Question: I have a 'Message.xaml' file that should display a recipient field and a message field like this:

The user can add multiple recipients, so the 'TextBox' should be flexible in height. I managed this with following code:
'''
<TextBox FontSize="24" Margin="0,0,80,532" Name="absenderField"
AcceptsReturn="True" TextWrapping="Wrap" Height="auto"
MinHeight="30" MaxWidth="375">
</TextBox>
'''
Now the recipient field is growing in height when text is added that does not fit into it. The other TextBox is for the message. The markup is the same as for the recipient field, just the height is different.
is, that when the recipient field growes it goes over the message field but the message field should be aligned at the bottom of the recipient field and move down. how can I achieve that?
. When I enter a lot of text to make the message field grow, the recipient field will grow too. This is very strange. Why does this happen?
Is it possible to make the text scroll inside the text box?
<URL>
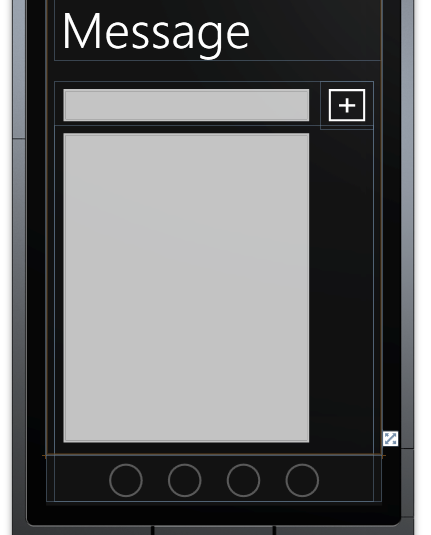
Answer: I think you should rearrange your content and try something like that:
'''
<Grid x:Name="ContentPanel" Grid.Row="1" Margin="12,0,12,0">
<Grid.ColumnDefinitions>
<ColumnDefinition Width="*" />
<ColumnDefinition Width="80" />
</Grid.ColumnDefinitions>
<ScrollViewer>
<StackPanel>
<TextBox FontSize="24" Name="absenderField" AcceptsReturn="True" TextWrapping="Wrap" Height="auto" MinHeight="30" MaxWidth="375">
<TextBox.InputScope>
<InputScope>
<InputScopeName NameValue="Text" />
</InputScope>
</TextBox.InputScope>
</TextBox>
<TextBox FontSize="24" Name="messageField" AcceptsReturn="True" TextWrapping="Wrap">
<TextBox.InputScope>
<InputScope>
<InputScopeName NameValue="Chat" />
</InputScope>
</TextBox.InputScope>
</TextBox>
</StackPanel>
</ScrollViewer>
<Button Grid.Column="1" Height="70" HorizontalAlignment="Center" Name="button1" VerticalAlignment="Top" Width="76">
<Button.Background>
<ImageBrush ImageSource="/Smsflatrate;component/Images/appbar.add.rest2.png" />
</Button.Background>
</Button>
</Grid>
'''